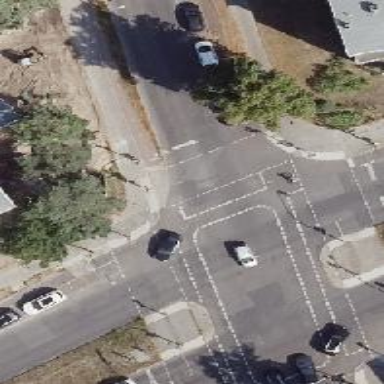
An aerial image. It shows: Secondary road with asphalt surface. It has sidewalks on both sides and cycle track.